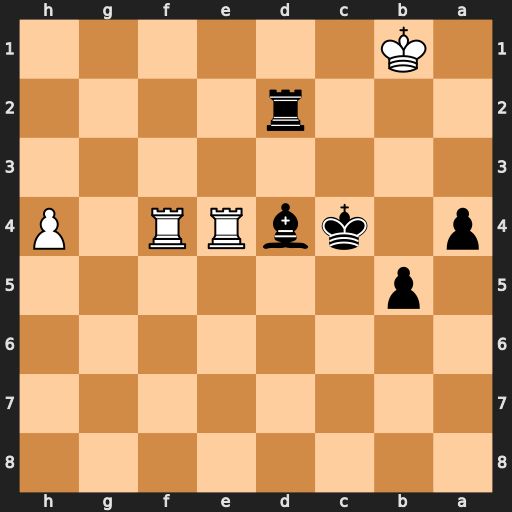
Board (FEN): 8/8/8/1p6/p1kbRR1P/8/3r4/1K6
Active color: b
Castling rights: -
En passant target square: -
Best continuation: a3 Kc1 Kc3